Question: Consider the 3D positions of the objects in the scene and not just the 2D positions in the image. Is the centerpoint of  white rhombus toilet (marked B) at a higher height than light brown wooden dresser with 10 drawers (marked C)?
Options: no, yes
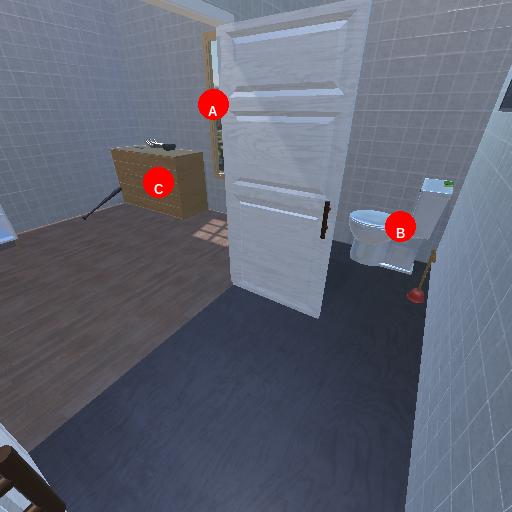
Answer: no